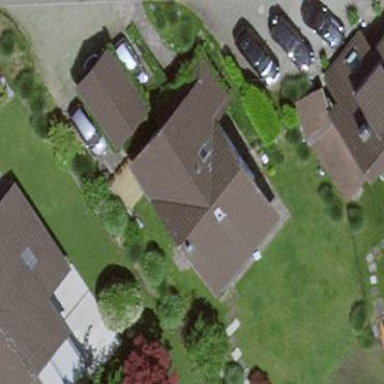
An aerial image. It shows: Residential building with hipped roof.